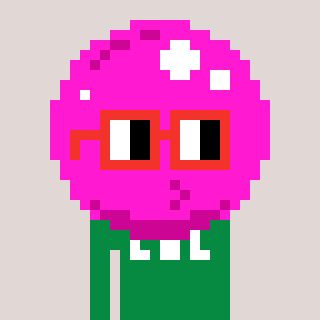
a pixel art character with square red glasses, a bubblegum-shaped head and a green-colored body on a warm background